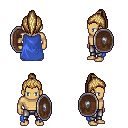
a pixel art fantasy rpg character, male body template, human, tanned skin, blue cape, metal pants, blonde long topknot hairstyle, shield, four views (front, back, left, right), 2x2 character sprite sheet, small pixel art, hard edges, no anti-aliasing